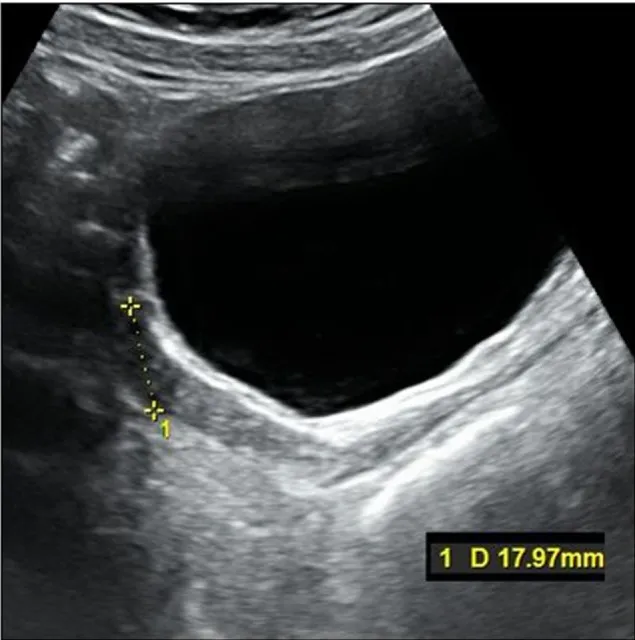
Ultrasonography of uterus at the initiation of the treatment.
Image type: radiology (ultrasound)